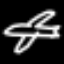
Label: airplane